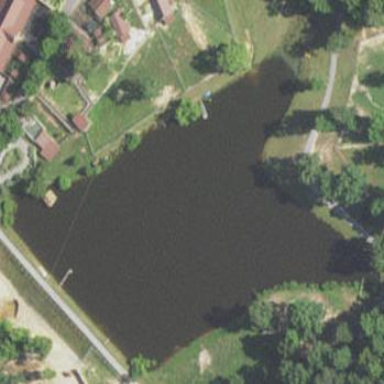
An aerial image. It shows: Beautiful lake surrounded by nature.